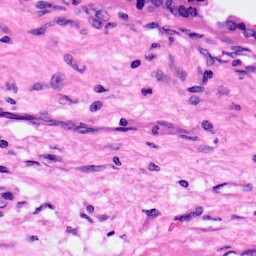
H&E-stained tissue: Pancreatic